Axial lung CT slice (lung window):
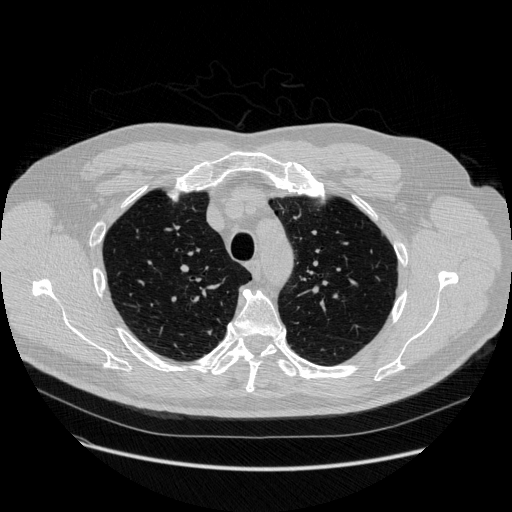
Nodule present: no